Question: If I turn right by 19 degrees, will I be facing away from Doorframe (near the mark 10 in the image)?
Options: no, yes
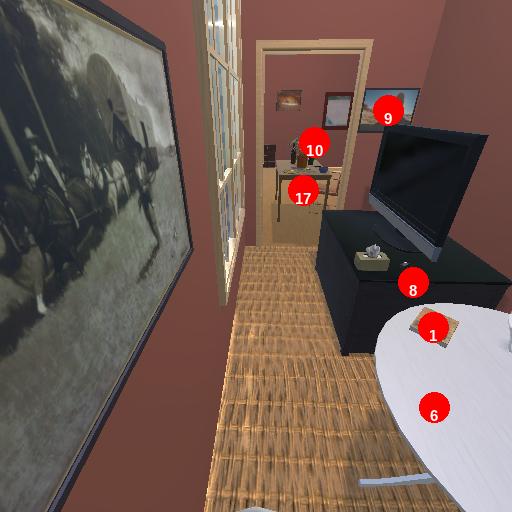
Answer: no